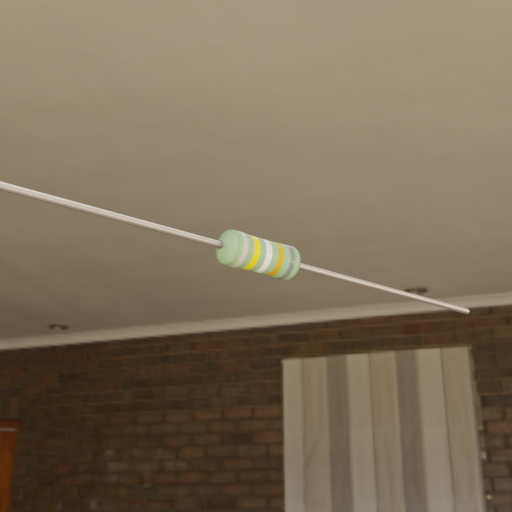
Resistor colour bands (in order): silver, yellow, white, gold, gray